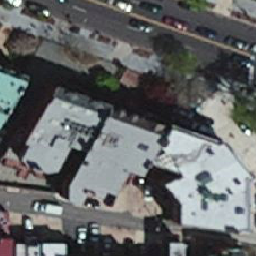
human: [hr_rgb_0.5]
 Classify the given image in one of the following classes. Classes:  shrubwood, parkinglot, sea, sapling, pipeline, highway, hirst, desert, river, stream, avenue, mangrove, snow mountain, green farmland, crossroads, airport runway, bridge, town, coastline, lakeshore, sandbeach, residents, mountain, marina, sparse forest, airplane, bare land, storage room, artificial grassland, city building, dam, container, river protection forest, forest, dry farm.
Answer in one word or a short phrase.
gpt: city building